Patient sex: F
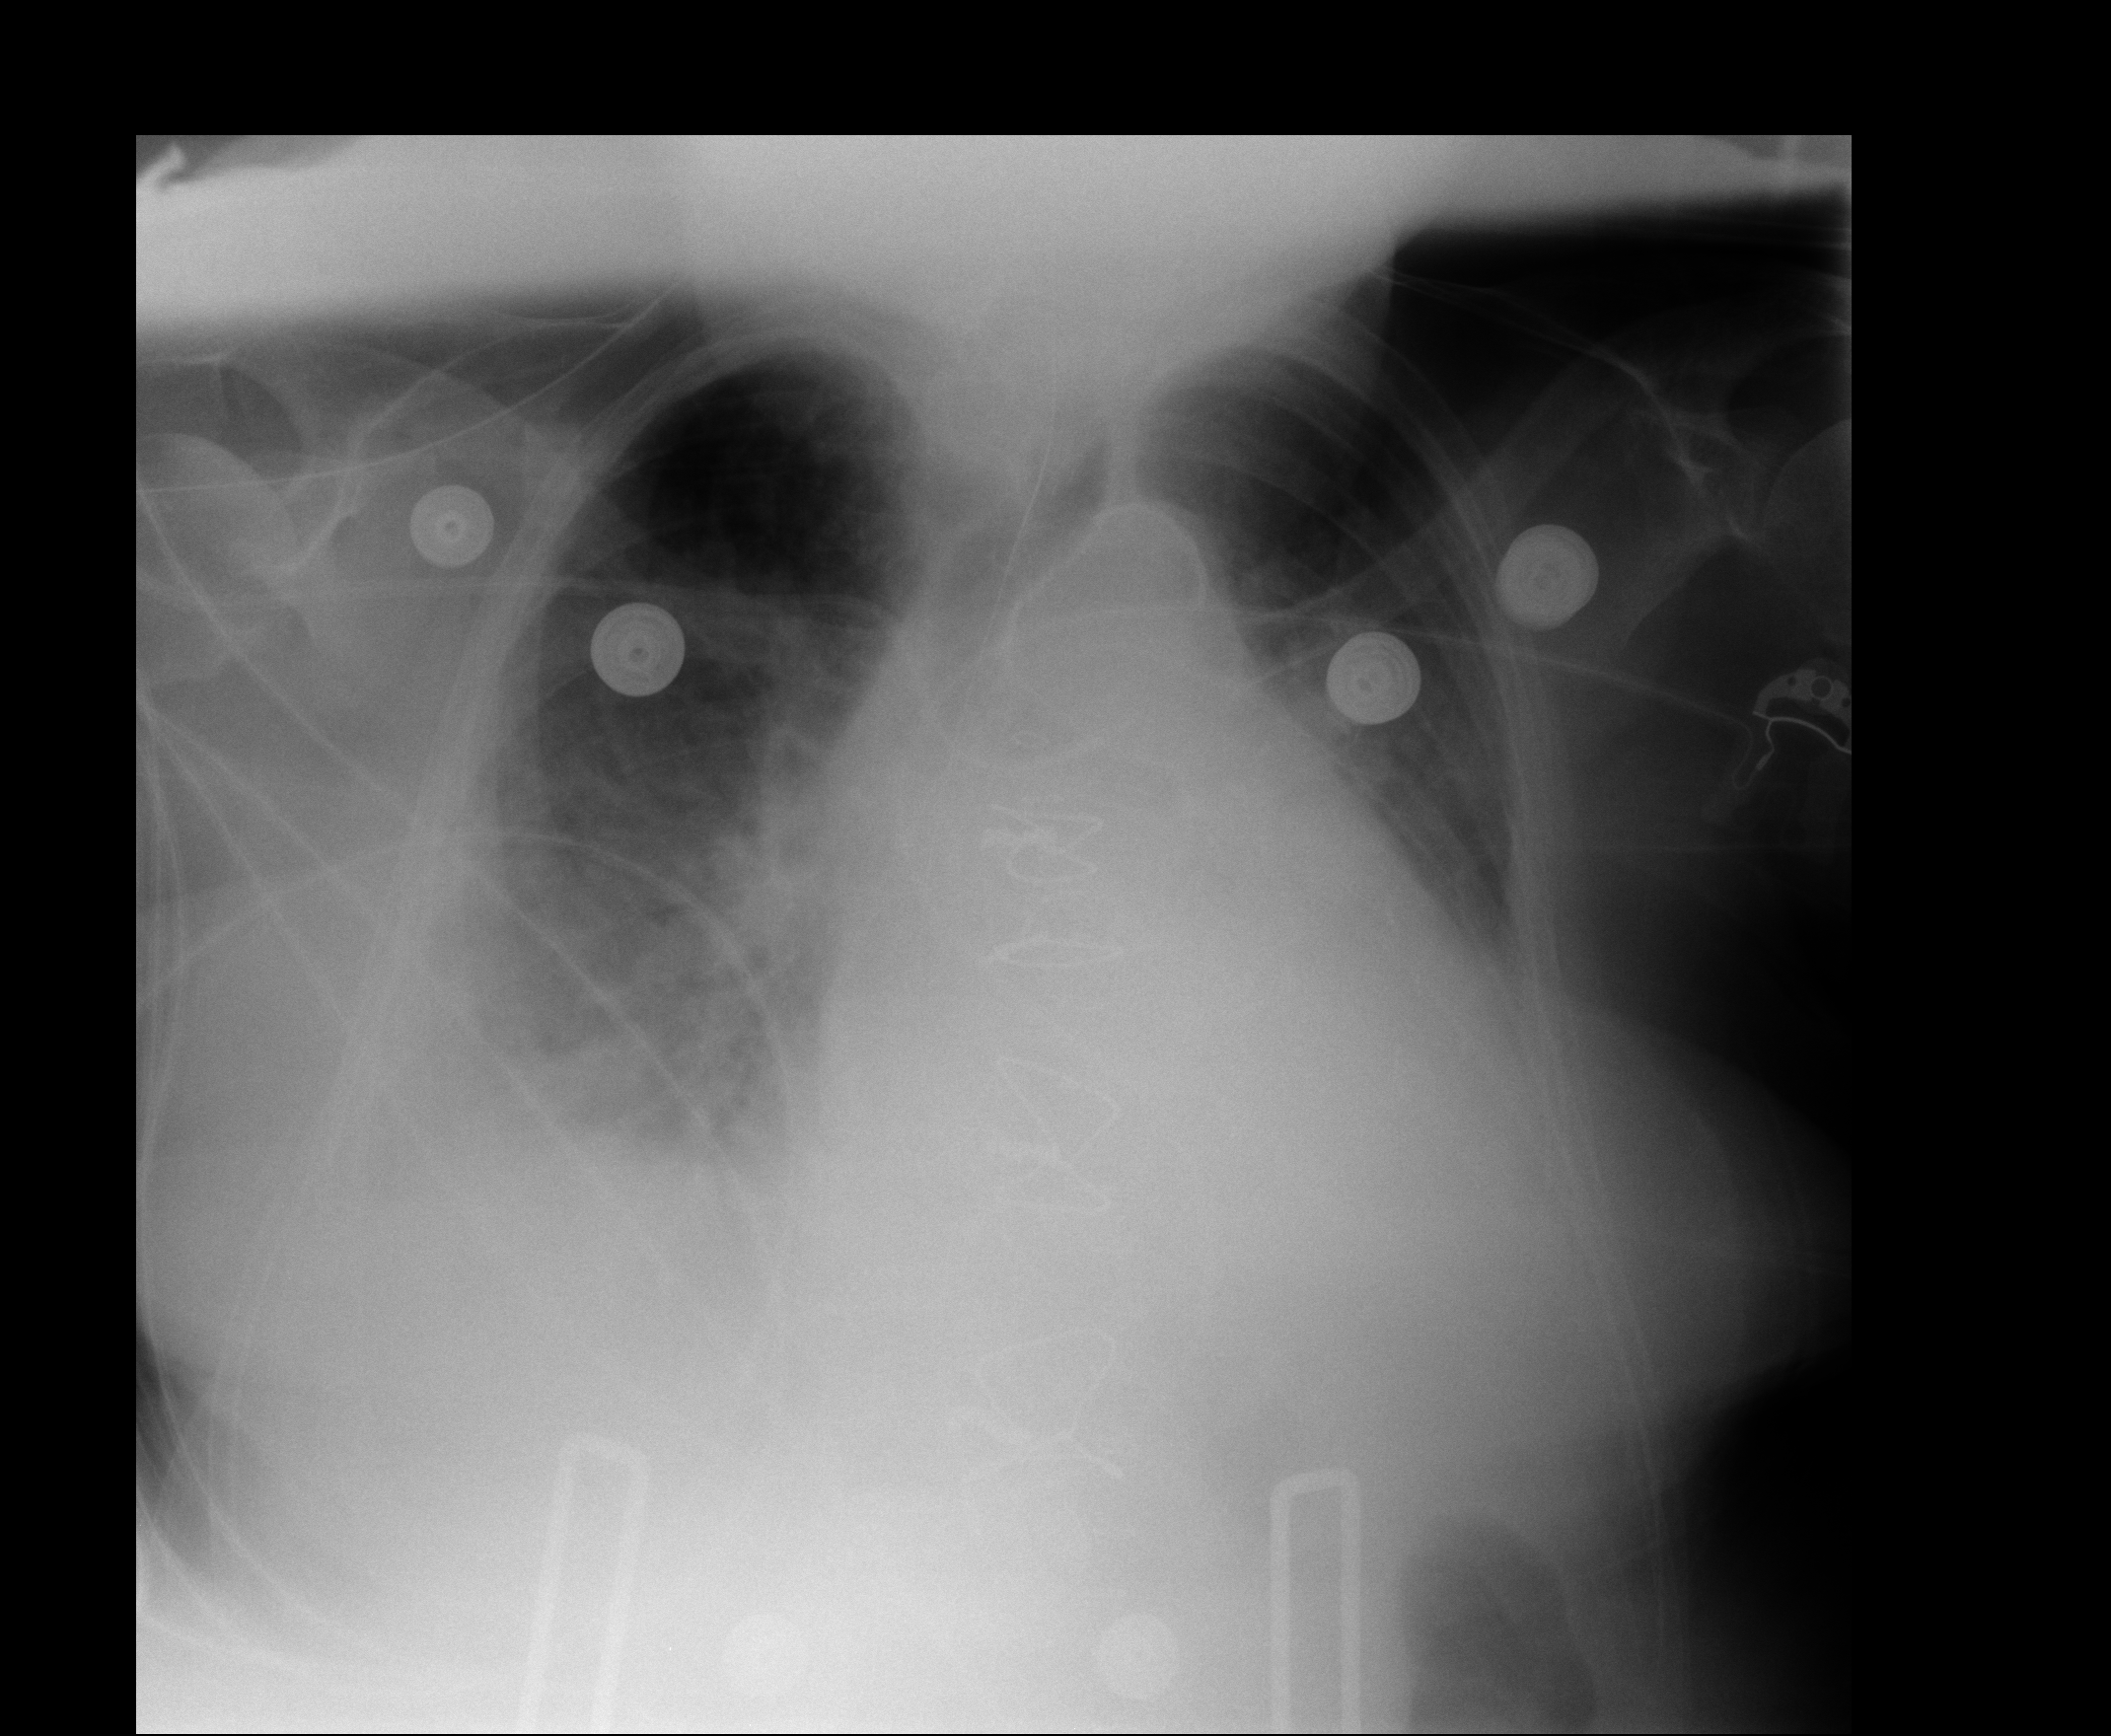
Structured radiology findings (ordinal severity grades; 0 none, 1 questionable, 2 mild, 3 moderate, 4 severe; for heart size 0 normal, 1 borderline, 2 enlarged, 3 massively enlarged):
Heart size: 2
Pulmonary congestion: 2
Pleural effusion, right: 3
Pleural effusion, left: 2
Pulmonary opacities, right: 2
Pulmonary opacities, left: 0
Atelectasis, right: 2
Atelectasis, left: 2